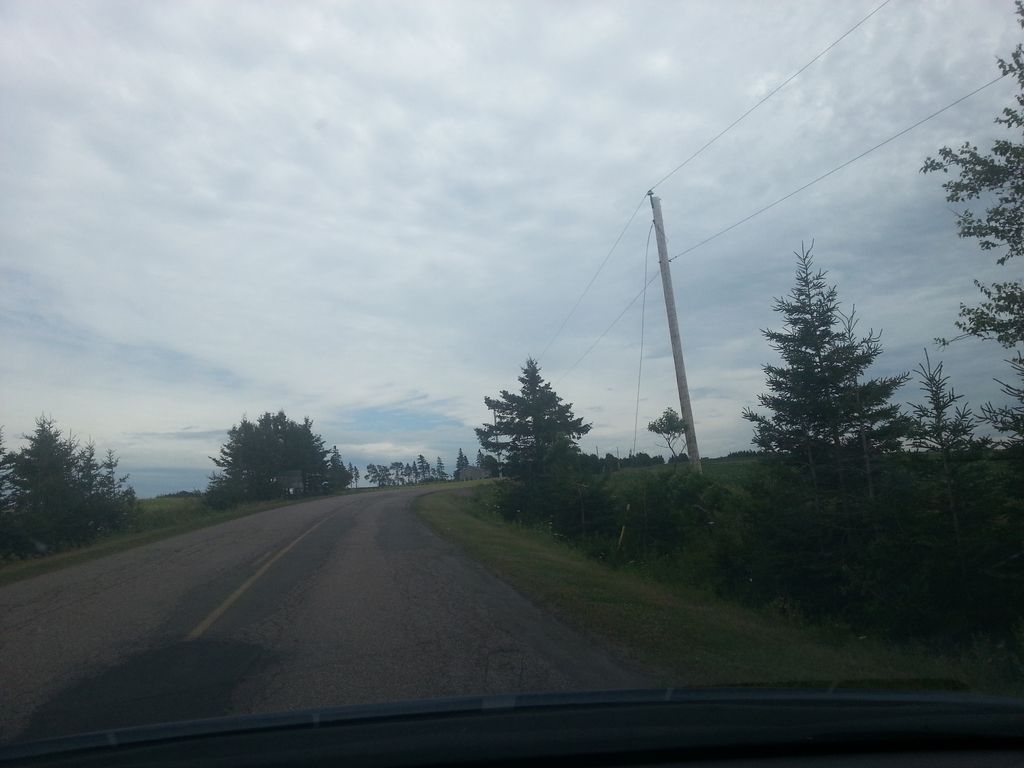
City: charlottetown